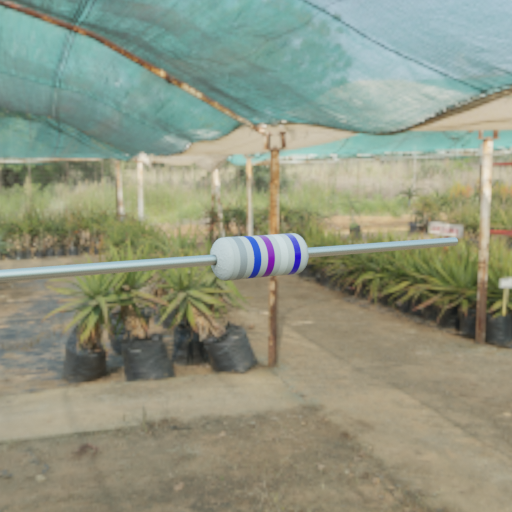
Resistor colour bands (in order): silver, blue, violet, white, blue